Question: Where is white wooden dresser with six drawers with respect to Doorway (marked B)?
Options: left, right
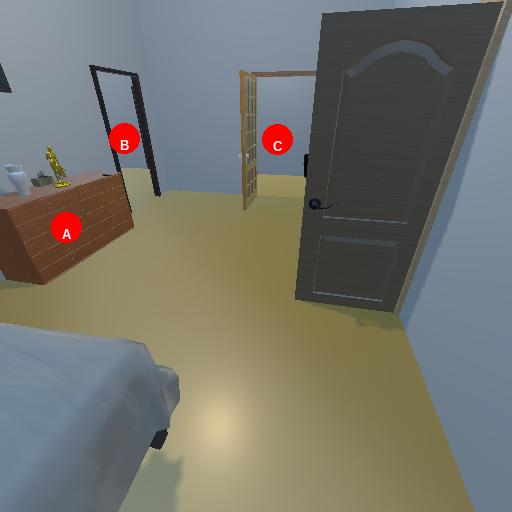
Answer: left